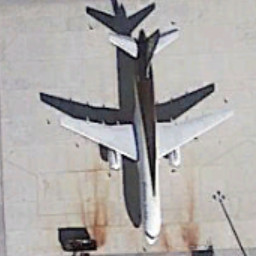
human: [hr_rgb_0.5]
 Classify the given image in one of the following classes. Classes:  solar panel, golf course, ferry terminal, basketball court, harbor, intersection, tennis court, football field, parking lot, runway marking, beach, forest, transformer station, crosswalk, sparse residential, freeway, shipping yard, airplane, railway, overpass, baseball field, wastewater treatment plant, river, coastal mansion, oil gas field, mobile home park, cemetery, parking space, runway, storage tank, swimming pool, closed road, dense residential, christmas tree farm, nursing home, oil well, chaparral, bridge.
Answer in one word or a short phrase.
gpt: airplane